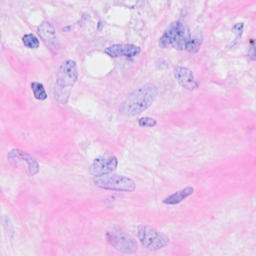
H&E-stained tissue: Breast